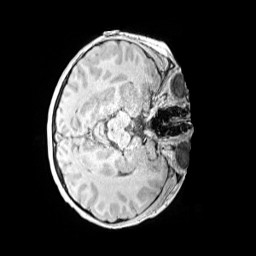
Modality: MP2RAGE
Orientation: axial
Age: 9
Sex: male
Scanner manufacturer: siemens
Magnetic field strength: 3 T
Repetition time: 4 s
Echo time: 0.00299 s